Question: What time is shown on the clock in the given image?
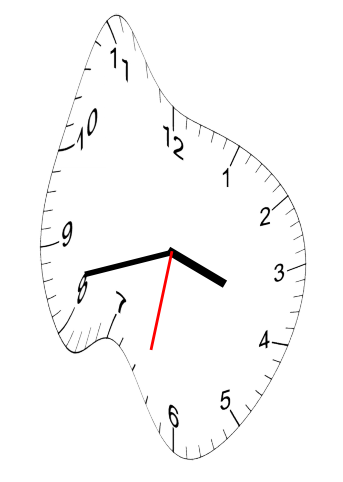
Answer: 03:42:32